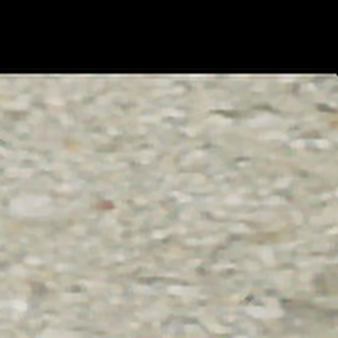
Label: other